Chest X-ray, PA view. Patient: 27 years old, sex F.
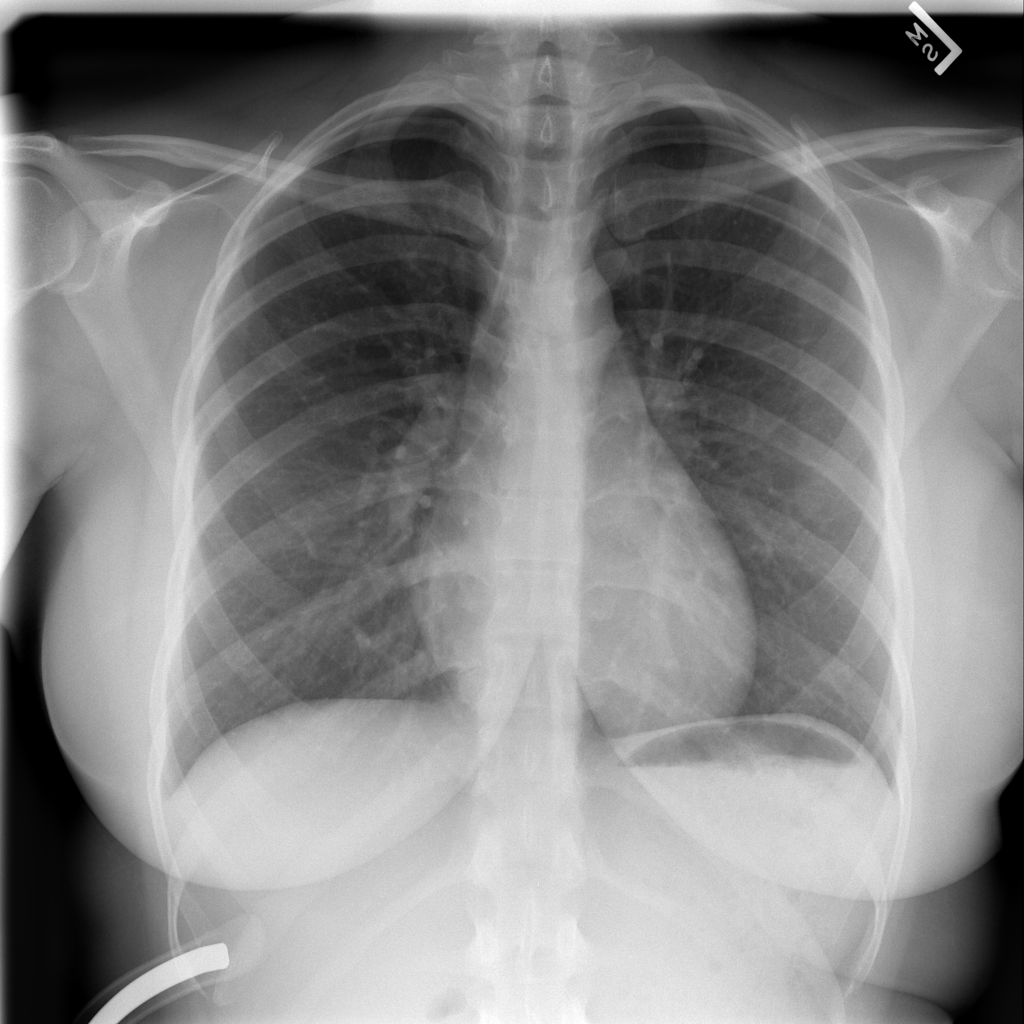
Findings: No Finding